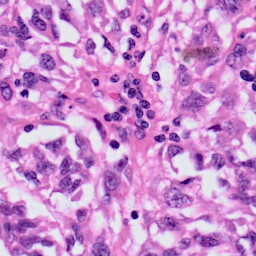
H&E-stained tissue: Skin